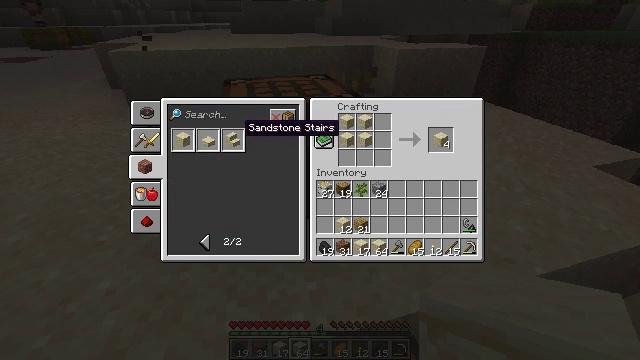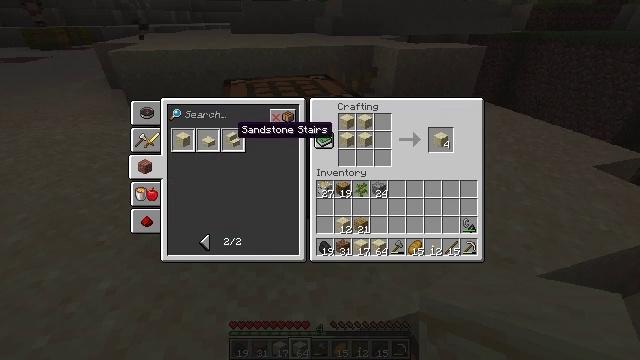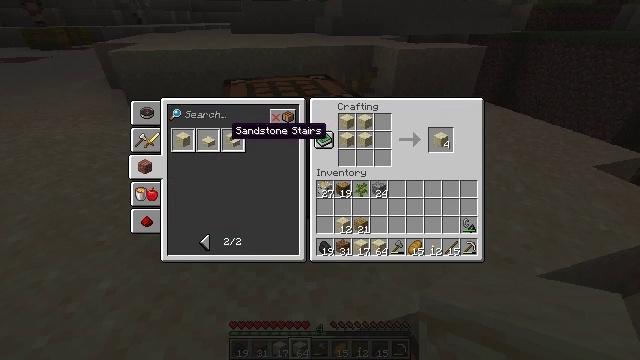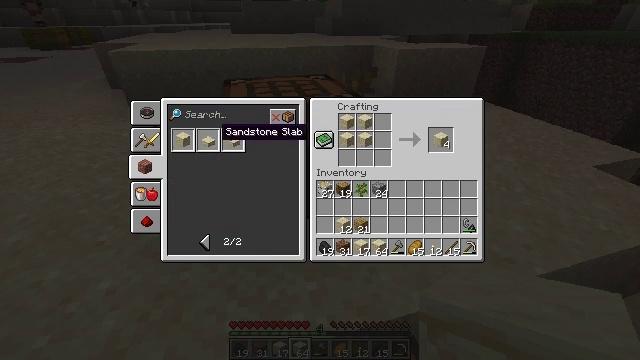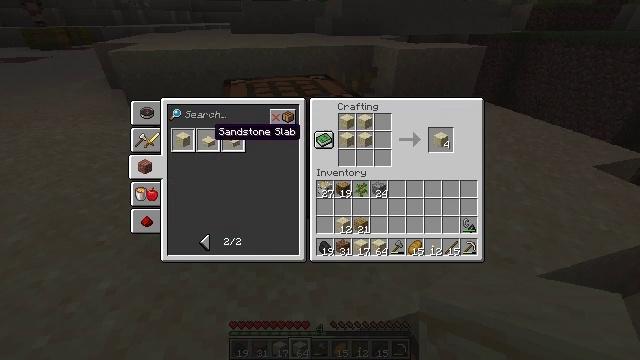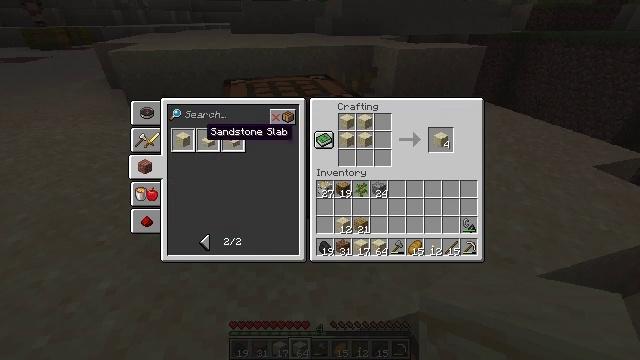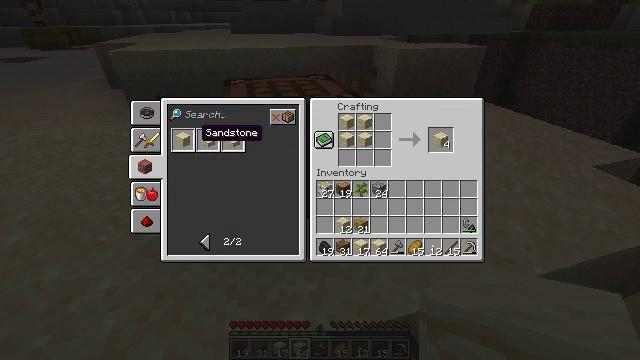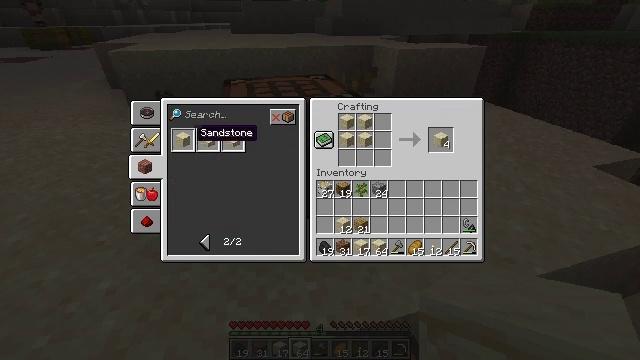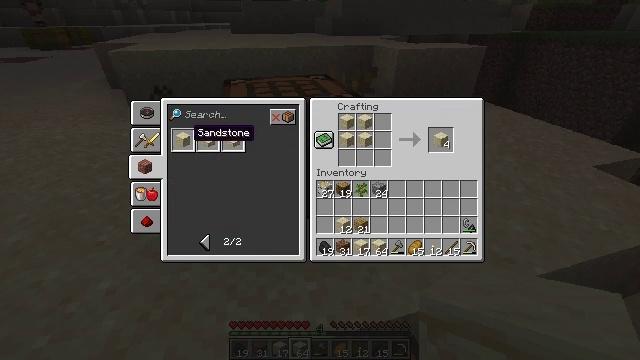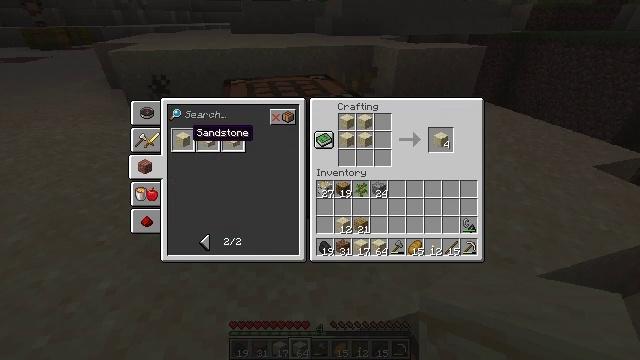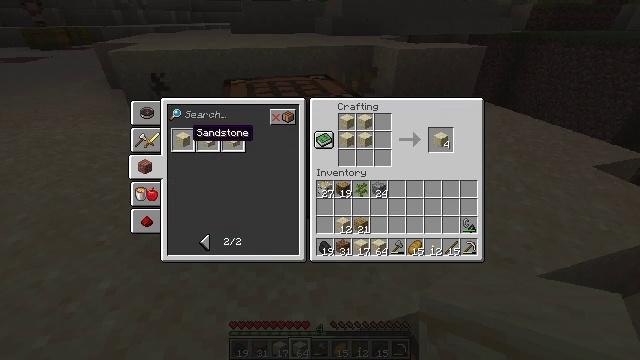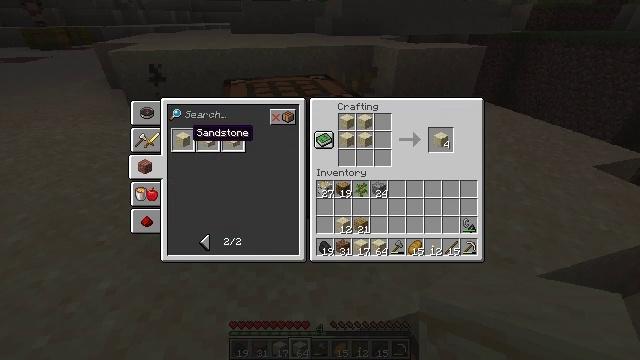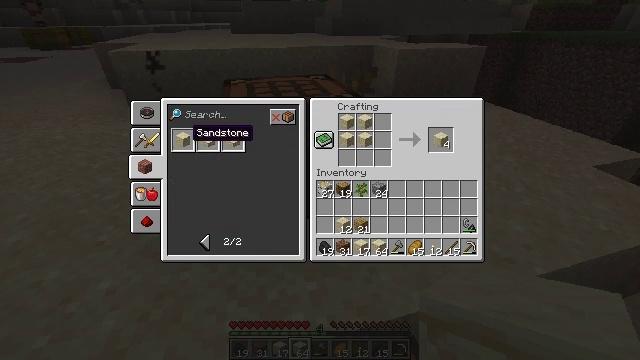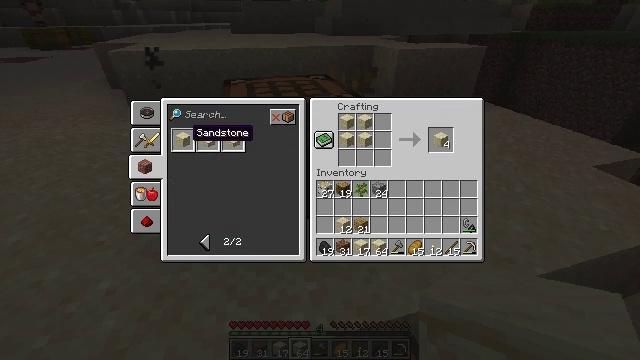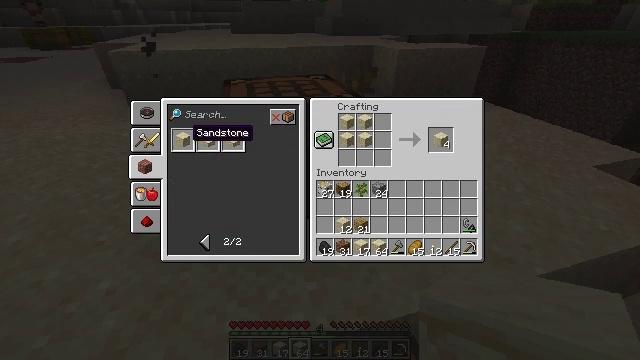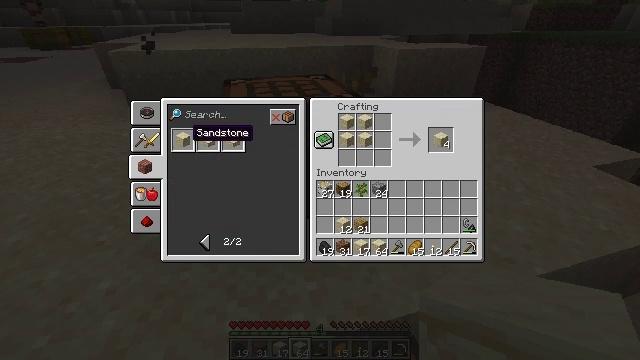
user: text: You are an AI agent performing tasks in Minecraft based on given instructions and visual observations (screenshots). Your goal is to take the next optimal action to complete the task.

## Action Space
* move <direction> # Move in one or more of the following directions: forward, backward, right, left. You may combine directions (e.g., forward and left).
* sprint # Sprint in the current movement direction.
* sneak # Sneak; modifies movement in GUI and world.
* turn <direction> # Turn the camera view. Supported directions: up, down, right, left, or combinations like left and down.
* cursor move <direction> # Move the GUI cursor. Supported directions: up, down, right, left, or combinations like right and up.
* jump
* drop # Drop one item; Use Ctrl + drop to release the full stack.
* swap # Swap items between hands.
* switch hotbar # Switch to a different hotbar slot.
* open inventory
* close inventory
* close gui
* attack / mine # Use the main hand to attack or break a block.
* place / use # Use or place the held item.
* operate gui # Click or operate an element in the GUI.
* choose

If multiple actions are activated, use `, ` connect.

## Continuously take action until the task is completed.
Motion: motion action
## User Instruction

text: Use the crafting grid to create cut sandstone.
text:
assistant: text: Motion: cursor move left
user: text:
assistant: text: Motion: no_op
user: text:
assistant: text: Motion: cursor move left
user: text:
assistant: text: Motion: no_op
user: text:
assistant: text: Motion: cursor move left
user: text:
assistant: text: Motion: no_op
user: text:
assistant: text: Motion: no_op
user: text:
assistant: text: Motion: no_op
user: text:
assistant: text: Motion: no_op
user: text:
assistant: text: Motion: no_op
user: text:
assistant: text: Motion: no_op
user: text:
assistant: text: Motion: no_op
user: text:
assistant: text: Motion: no_op
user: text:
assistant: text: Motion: no_op
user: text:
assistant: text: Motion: no_op
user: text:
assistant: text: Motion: cursor move down
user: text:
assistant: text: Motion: cursor move down
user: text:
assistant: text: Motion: cursor move down
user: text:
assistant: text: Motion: no_op
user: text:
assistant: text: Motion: no_op
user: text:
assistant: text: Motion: no_op
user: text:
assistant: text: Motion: no_op
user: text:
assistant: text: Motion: cursor move up
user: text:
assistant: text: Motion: cursor move up
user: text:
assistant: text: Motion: cursor move up
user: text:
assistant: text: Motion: no_op
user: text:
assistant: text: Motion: no_op
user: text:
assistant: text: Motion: no_op
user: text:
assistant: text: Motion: operate gui
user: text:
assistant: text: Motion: operate gui